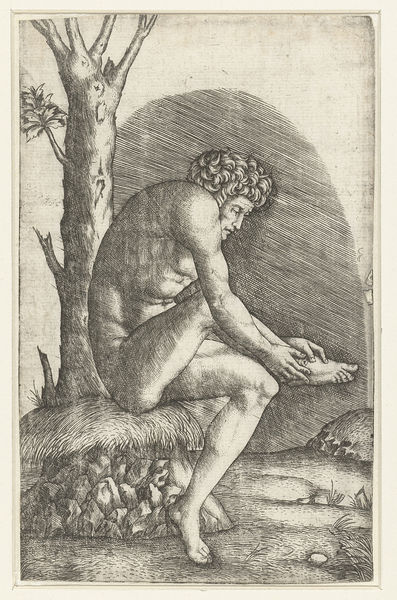
Titel: Zittende naakte man bekijkt wond aan voet
Künstler: Marcantonio Raimondi
Standort: Amsterdam
Institution: Rijksmuseum
Schlagwörter: homme, noir, assis, gravure, arbre, profil, herbe, pied, branche, feuille, personnage, caillou, plie